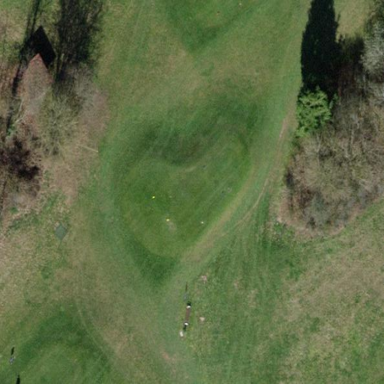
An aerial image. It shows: Golf tee.